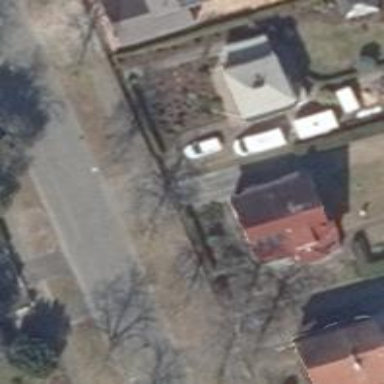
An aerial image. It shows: Sidewalk.